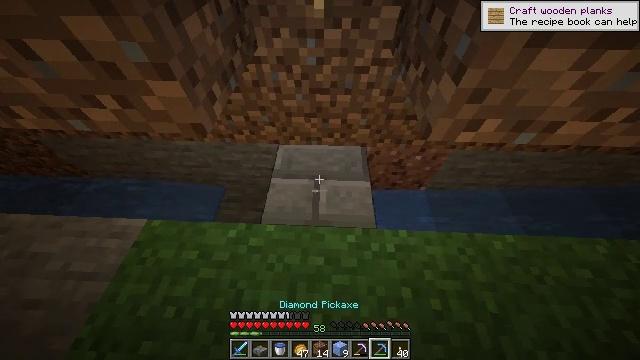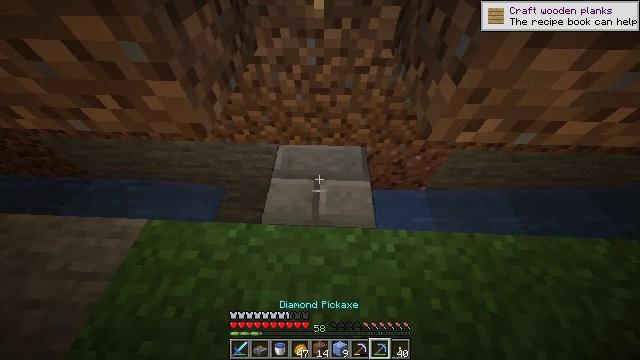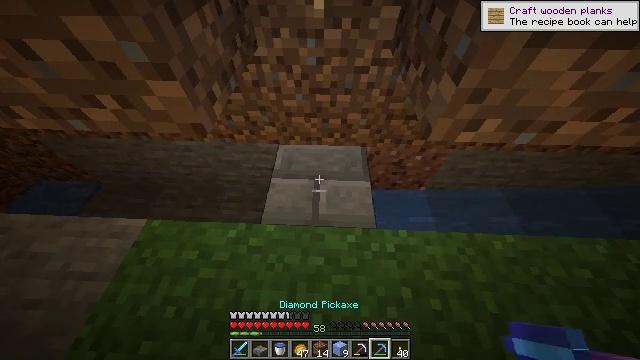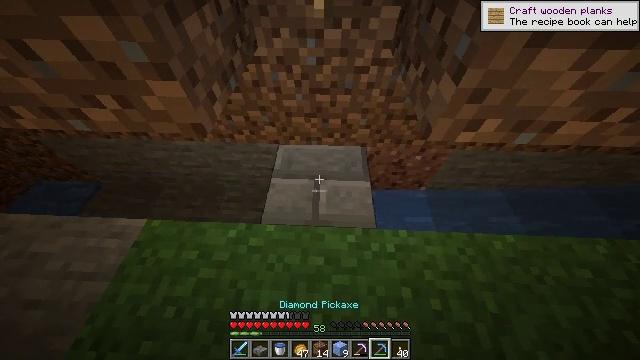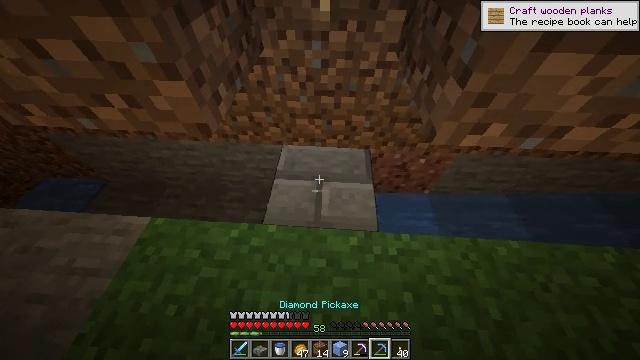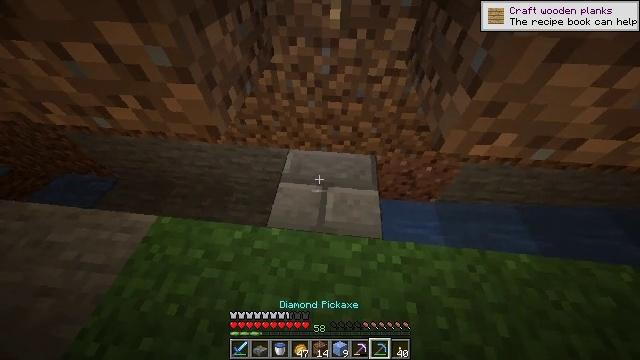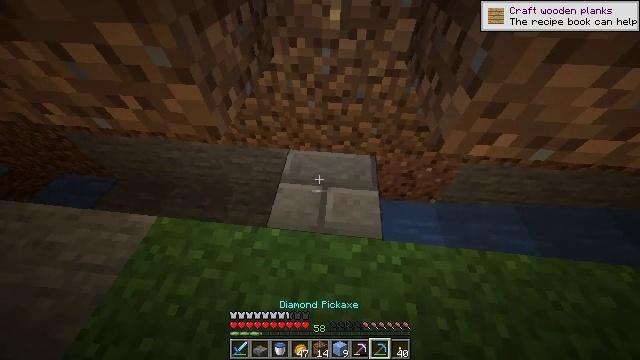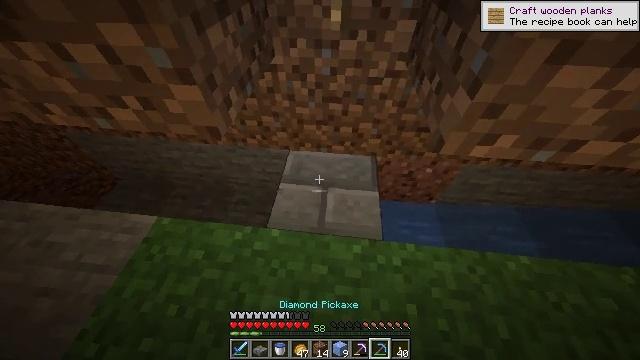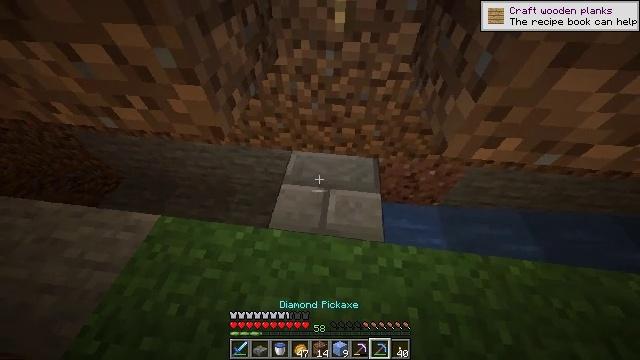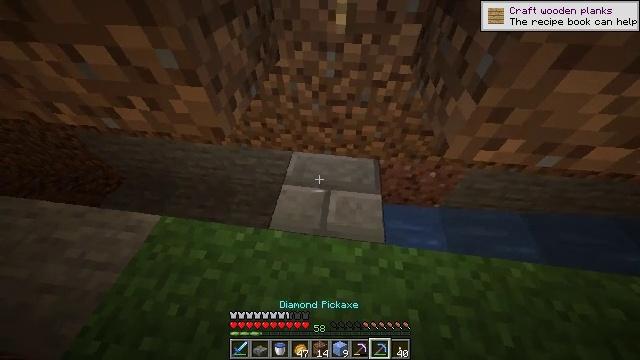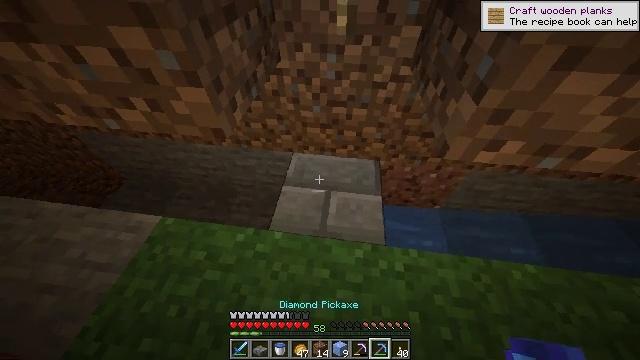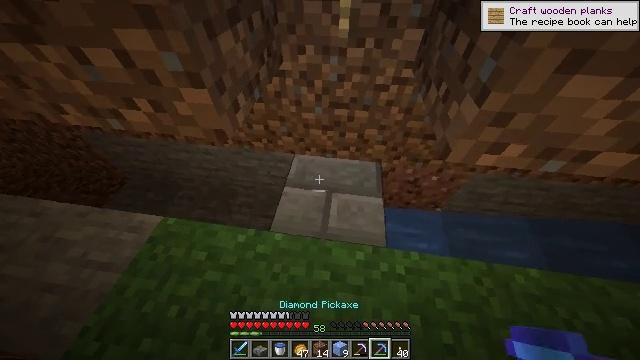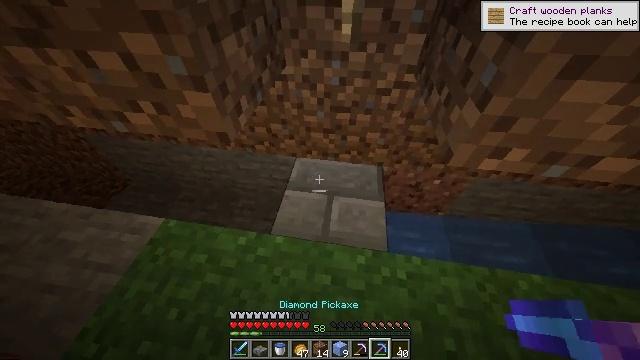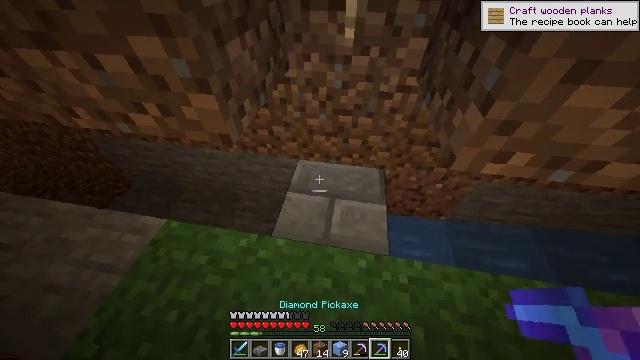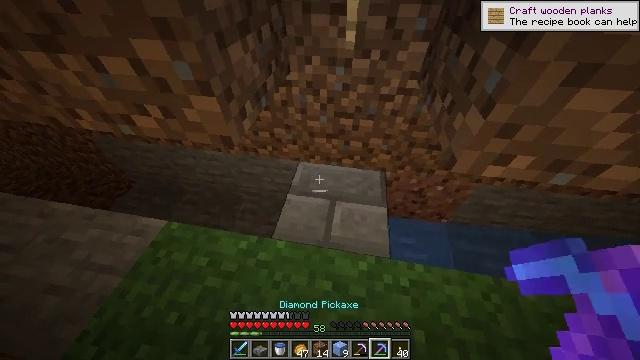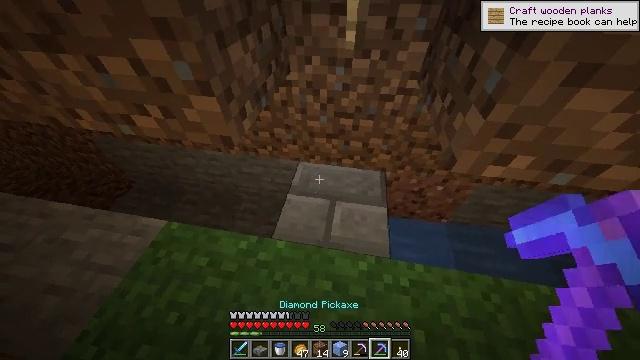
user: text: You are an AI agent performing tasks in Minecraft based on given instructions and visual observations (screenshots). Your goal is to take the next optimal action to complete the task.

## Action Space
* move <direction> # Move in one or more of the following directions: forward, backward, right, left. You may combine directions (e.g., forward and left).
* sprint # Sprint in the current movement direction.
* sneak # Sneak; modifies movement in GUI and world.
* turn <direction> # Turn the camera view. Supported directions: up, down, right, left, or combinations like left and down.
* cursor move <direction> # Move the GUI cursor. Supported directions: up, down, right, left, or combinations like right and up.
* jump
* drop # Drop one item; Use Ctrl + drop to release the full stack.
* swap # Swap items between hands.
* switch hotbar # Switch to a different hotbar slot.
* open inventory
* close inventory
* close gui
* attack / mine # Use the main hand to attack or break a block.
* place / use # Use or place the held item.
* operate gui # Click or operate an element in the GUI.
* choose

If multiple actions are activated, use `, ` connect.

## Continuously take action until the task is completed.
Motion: motion action
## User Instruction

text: Collect the stone brick slab for building.
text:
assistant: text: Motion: no_op
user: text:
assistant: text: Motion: no_op
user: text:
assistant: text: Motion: no_op
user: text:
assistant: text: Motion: turn left
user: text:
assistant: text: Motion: turn left and up
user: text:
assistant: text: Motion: no_op
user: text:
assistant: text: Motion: no_op
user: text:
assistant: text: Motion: no_op
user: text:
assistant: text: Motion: no_op
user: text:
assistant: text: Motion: no_op
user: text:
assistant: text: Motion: no_op
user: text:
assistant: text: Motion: no_op
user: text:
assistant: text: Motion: no_op
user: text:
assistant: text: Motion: no_op
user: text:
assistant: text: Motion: no_op
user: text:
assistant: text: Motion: no_op
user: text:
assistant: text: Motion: attack / mine
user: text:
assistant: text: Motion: attack / mine
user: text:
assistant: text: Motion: attack / mine
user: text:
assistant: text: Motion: no_op
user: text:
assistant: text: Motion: no_op
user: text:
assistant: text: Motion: no_op
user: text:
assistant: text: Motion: no_op
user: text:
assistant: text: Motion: no_op